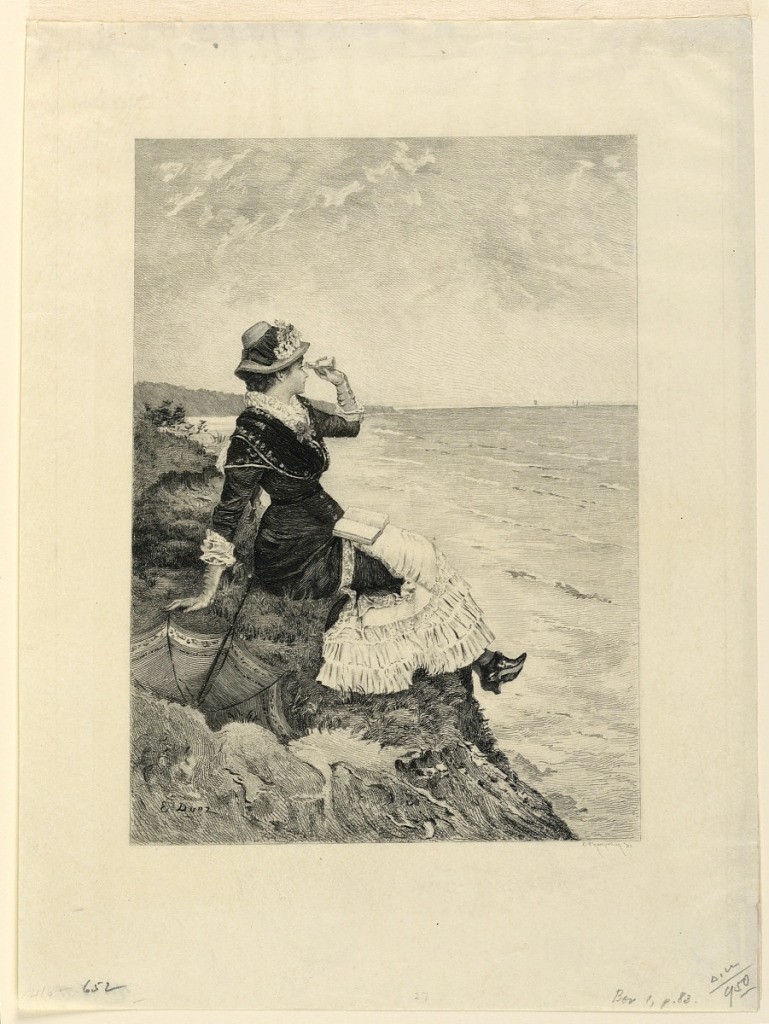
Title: Jeune Femme Au Bord De La Mer
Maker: Eugene Andre Champollion, French, 1848 - 1901
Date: ca. 1880
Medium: Etching on vellum
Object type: Print
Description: Young lady seated on a grassy bank grassy bank gazing out to sea through a spy-glass. A book is in her lap, and umbrella at her side.